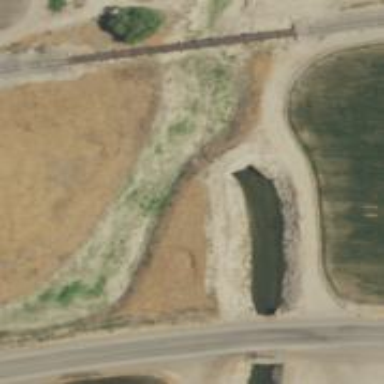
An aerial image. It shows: Culvert underpass for canal.